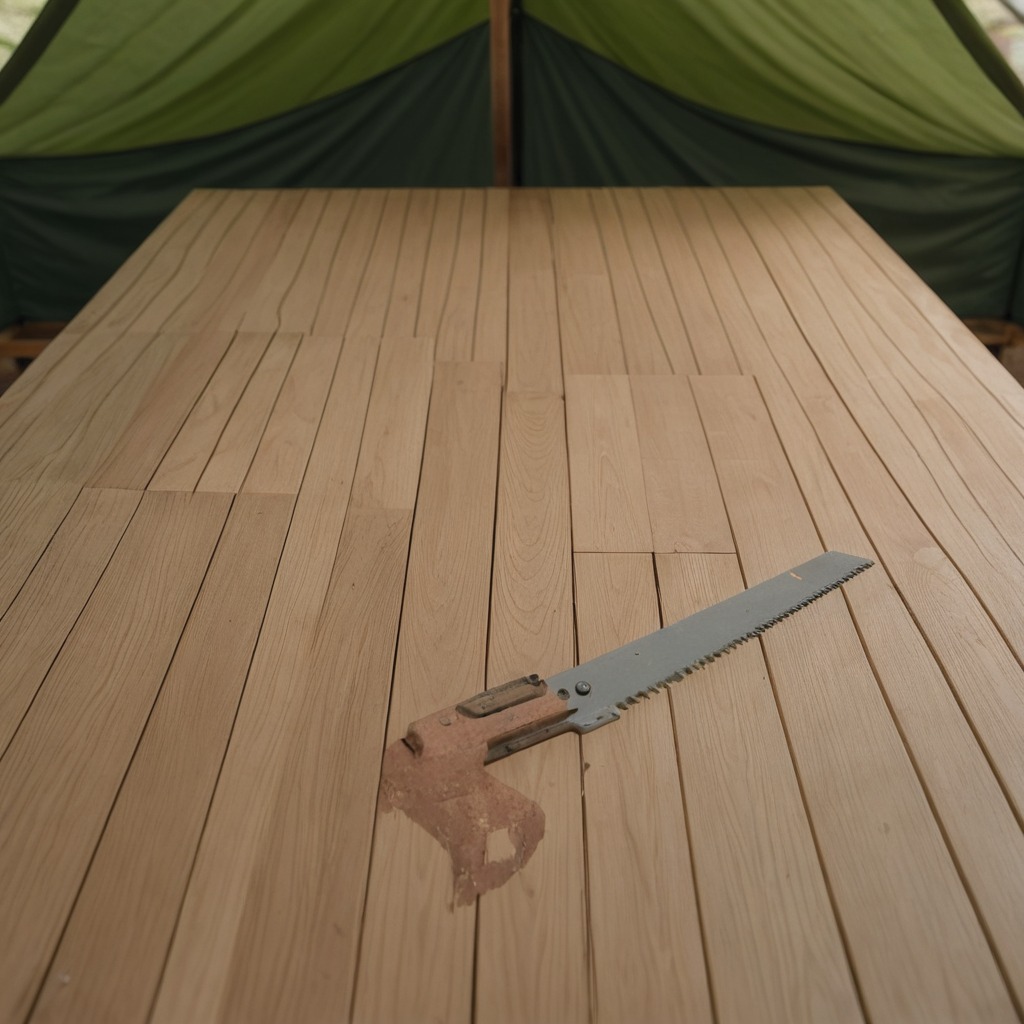
A metal saw is lying on the wooden table.